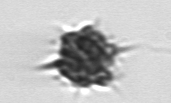
Label: Dictyocha